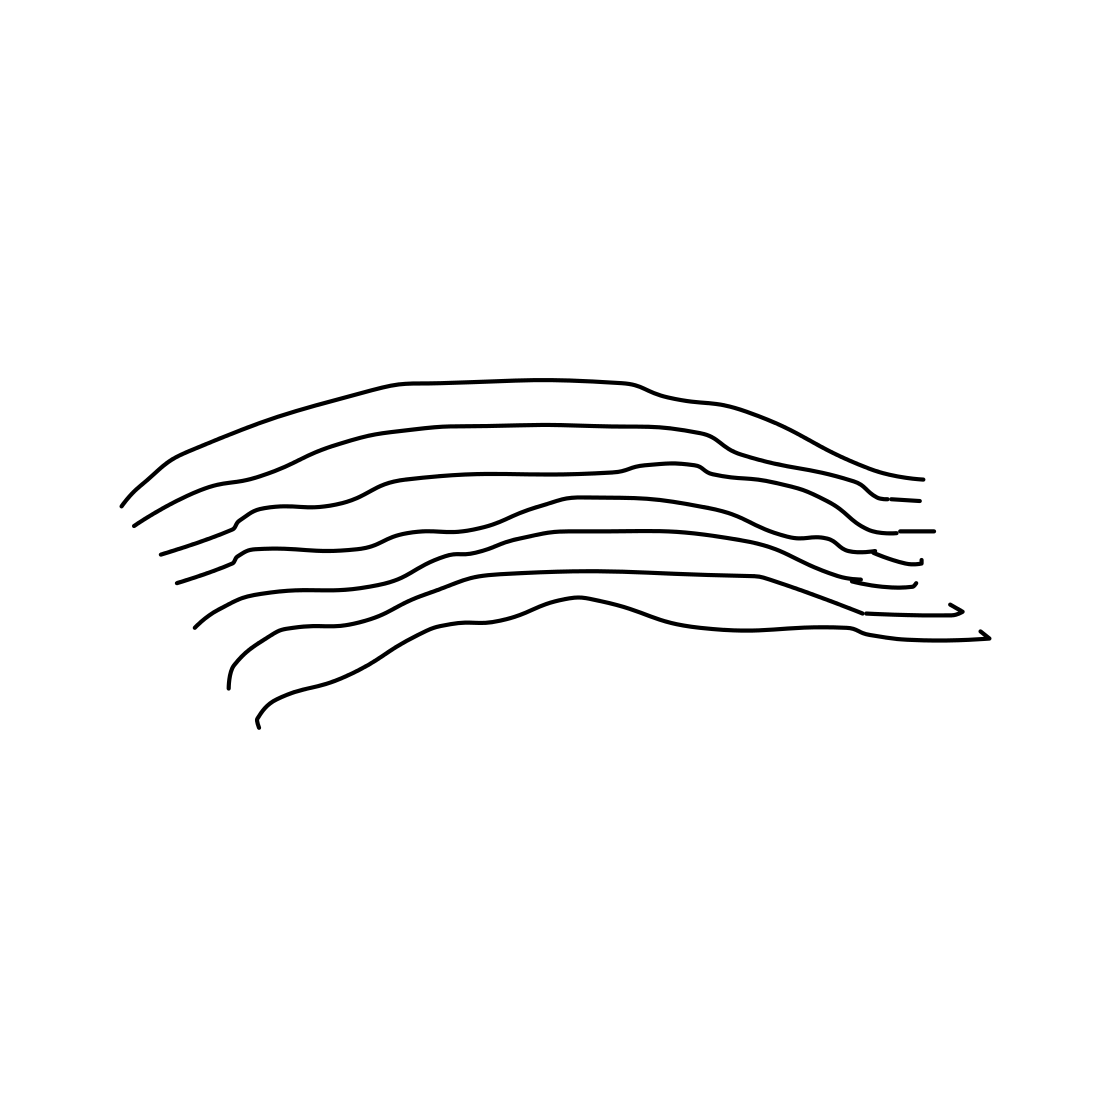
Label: rainbow